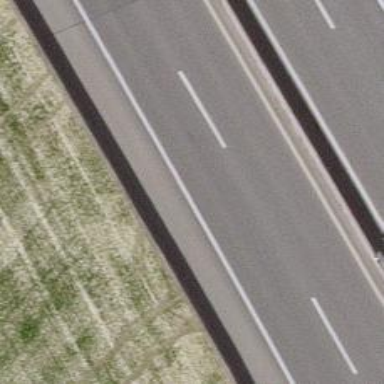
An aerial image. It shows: Viaduct bridge over motorway with asphalt surface.